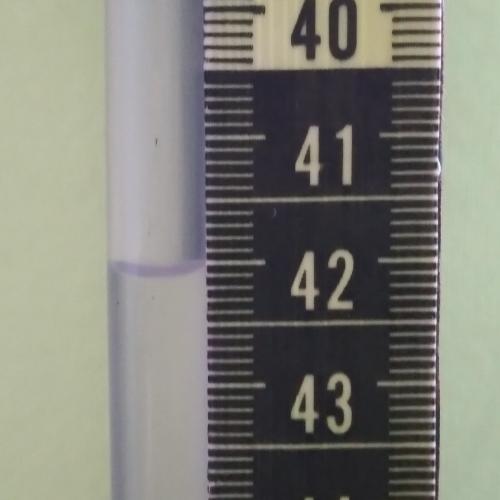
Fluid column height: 42.1 cm